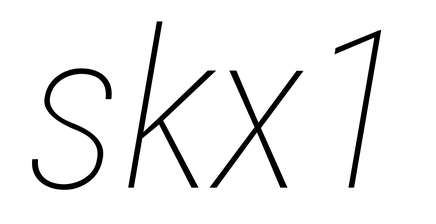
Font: Roboto-Italic_Condensed_Thin_Italic